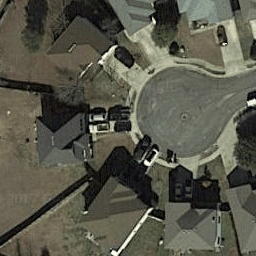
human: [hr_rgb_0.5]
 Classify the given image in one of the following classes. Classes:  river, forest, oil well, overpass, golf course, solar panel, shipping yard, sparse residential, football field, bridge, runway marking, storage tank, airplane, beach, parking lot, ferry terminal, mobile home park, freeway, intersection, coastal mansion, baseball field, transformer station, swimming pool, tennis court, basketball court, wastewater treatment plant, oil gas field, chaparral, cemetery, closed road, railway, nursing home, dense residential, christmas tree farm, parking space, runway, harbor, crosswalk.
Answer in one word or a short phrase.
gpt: closed road